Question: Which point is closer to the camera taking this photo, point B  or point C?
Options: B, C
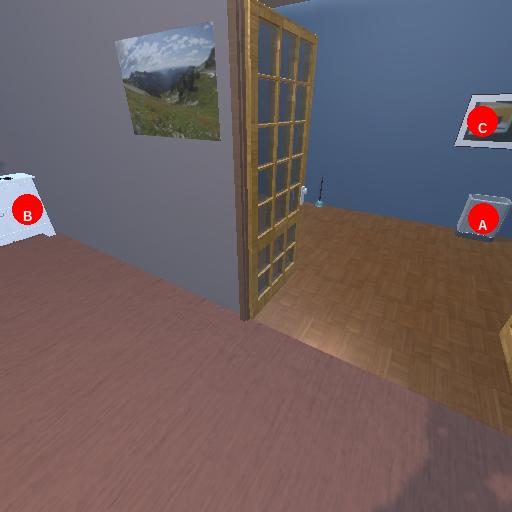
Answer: B